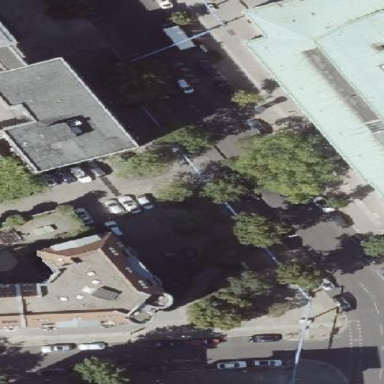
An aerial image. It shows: Parking lane in the area.